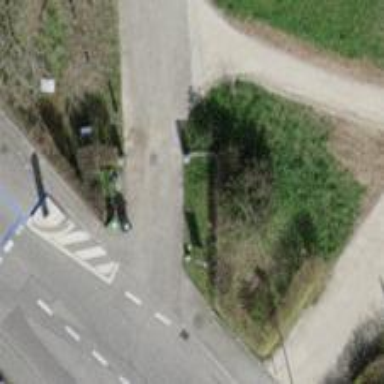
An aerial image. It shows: Rising bollard is in place as barrier.